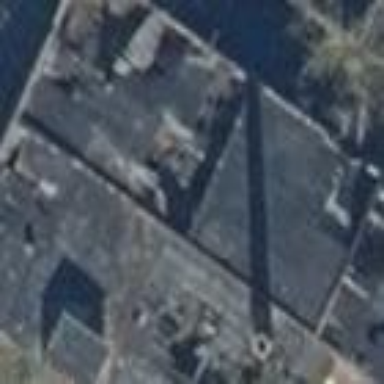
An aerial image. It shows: Industrial building.